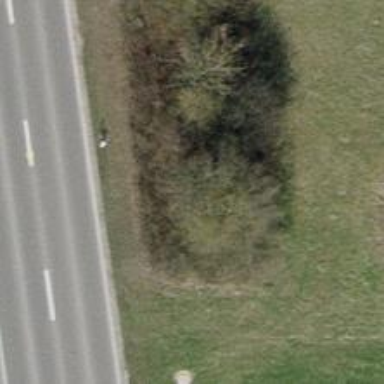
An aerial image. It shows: Hedge acting as barrier.